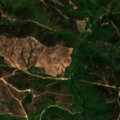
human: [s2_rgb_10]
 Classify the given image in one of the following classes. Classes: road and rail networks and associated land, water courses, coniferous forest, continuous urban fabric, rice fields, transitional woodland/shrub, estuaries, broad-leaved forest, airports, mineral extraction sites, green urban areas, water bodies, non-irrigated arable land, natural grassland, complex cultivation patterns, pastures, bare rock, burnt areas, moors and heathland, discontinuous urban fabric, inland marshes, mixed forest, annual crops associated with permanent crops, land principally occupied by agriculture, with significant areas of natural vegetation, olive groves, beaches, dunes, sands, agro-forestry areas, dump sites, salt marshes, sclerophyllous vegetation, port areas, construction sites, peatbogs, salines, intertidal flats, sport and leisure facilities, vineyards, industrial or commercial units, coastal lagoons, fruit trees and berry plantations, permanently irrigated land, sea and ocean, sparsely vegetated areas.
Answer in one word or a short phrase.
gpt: broad-leaved forest, mixed forest, sclerophyllous vegetation, transitional woodland/shrub